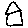
Label: house